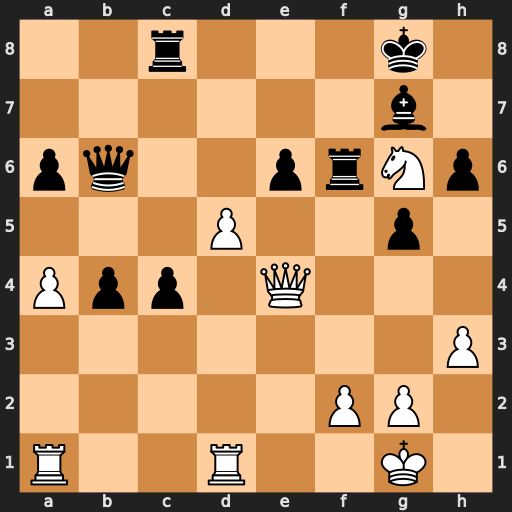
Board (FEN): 2r3k1/6b1/pq2prNp/3P2p1/Ppp1Q3/7P/5PP1/R2R2K1
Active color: w
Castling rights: -
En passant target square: -
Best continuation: Ne7+ Kh8 Nxc8